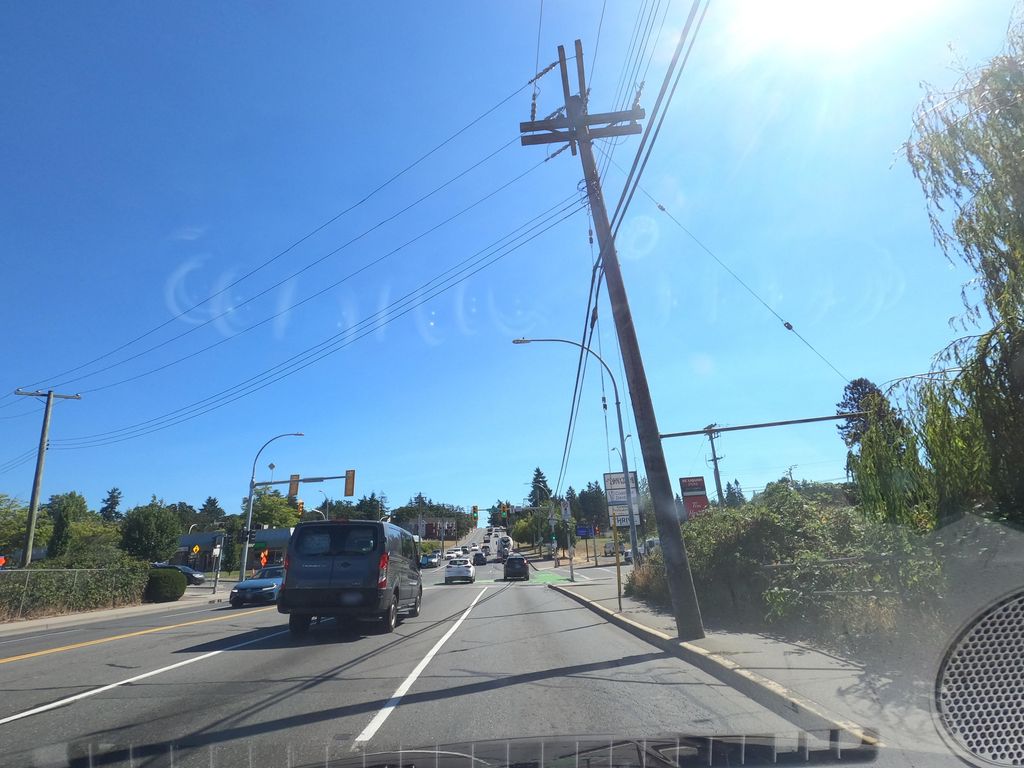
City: victoria